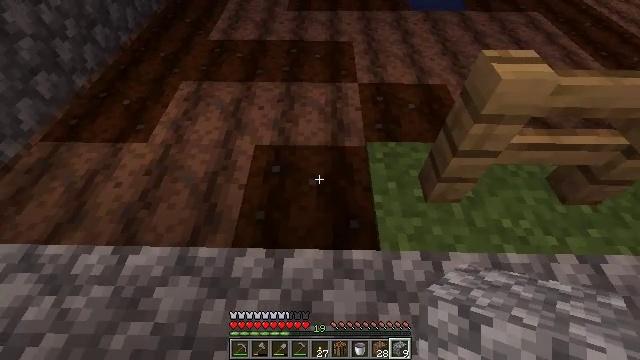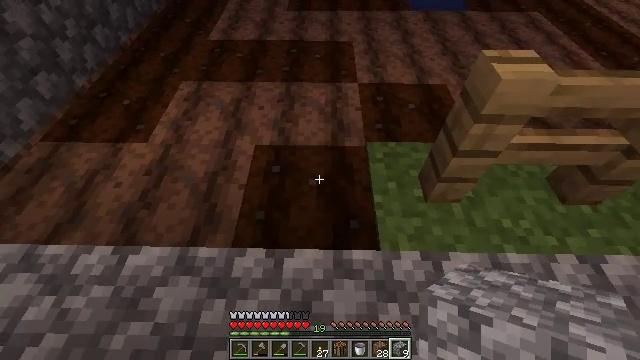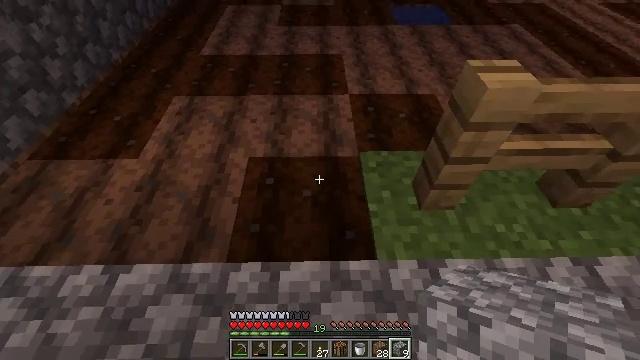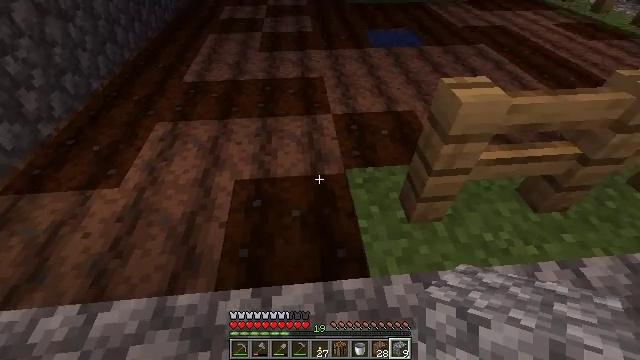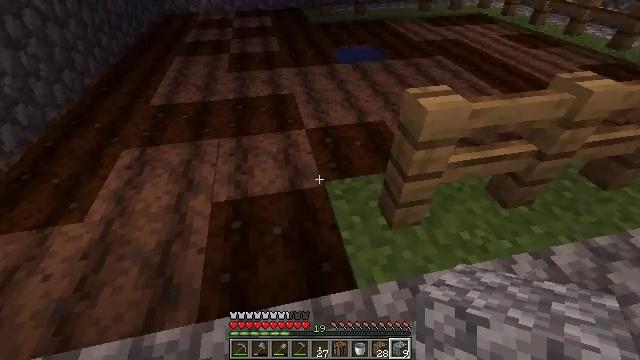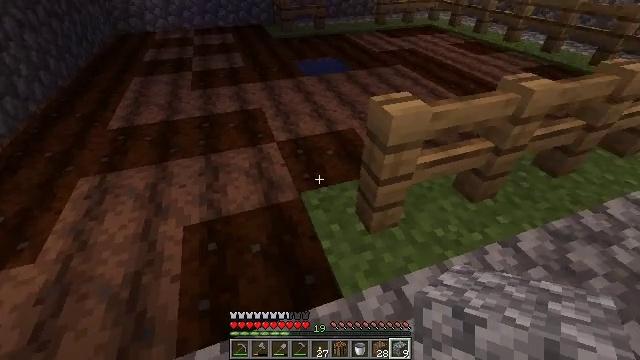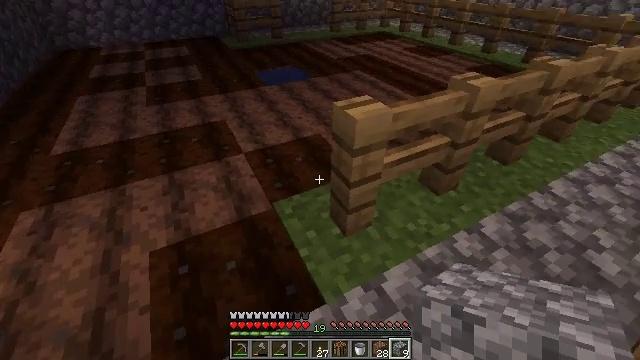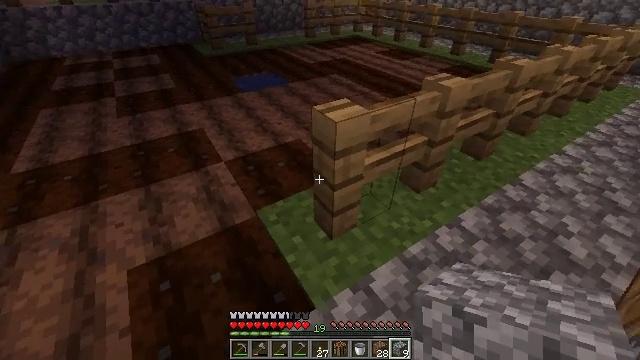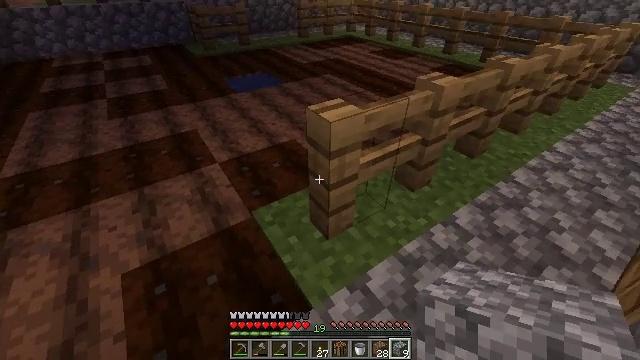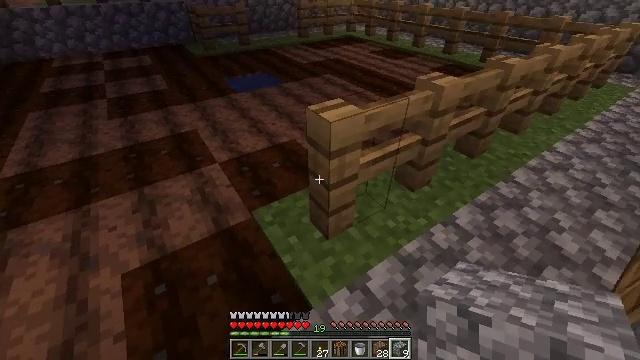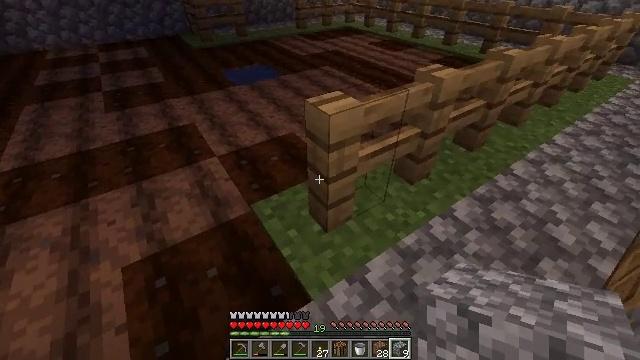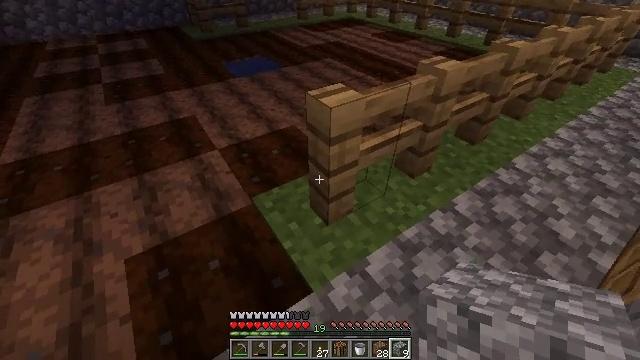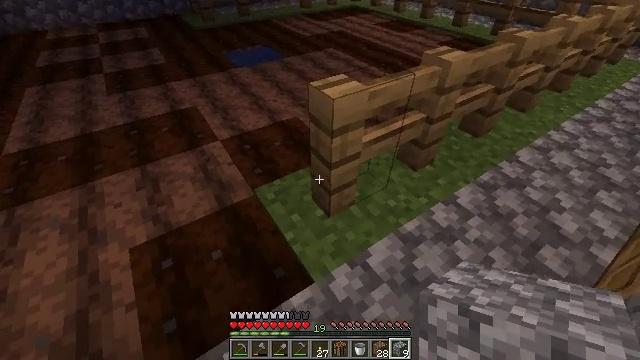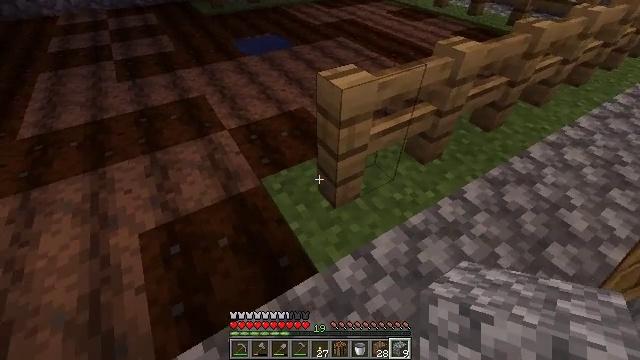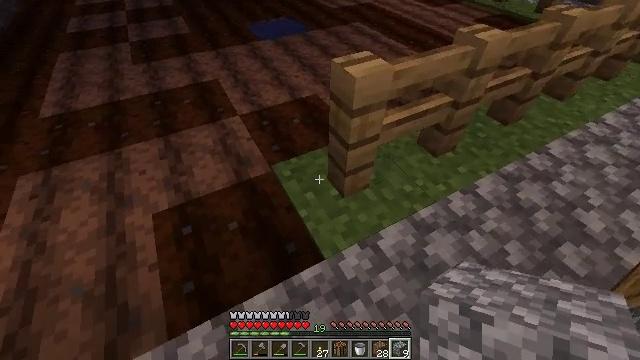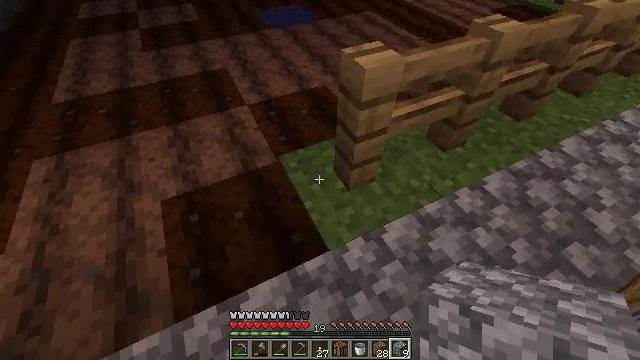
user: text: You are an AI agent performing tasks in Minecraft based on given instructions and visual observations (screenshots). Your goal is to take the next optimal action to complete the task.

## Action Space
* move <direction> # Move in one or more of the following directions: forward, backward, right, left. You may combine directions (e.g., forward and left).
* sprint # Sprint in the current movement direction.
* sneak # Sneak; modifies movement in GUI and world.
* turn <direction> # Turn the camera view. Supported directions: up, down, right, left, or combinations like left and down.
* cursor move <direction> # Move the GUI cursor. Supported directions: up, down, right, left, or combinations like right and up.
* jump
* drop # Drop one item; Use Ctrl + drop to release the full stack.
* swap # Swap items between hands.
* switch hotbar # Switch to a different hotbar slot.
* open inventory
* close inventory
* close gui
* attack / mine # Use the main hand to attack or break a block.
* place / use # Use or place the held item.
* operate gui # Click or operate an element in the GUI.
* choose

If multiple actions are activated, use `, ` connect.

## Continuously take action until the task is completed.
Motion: motion action
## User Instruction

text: Attack the farmland to gather it.
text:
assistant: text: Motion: no_op
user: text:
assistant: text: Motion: turn right and up
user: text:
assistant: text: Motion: turn right and up
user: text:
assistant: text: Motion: turn right and up
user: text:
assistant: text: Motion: turn right and up
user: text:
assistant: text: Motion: turn right and up
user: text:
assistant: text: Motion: turn right
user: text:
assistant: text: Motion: turn right
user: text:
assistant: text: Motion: no_op
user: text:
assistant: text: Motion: turn down
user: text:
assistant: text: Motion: turn down
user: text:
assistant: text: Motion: turn down
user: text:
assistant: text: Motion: turn left and down
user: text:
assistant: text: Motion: turn left and down
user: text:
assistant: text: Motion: turn left and down
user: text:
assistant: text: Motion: turn left and down
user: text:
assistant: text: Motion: turn left and down
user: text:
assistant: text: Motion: turn left
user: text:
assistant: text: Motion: turn left and up
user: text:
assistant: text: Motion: turn right and up
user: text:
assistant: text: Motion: turn right and up
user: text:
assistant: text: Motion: turn right and up
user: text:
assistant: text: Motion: turn right and up
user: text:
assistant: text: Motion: turn right and up
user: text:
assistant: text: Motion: turn right
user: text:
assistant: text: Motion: no_op
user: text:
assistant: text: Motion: no_op
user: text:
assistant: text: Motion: no_op
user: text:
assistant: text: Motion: turn left and down
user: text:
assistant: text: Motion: no_op